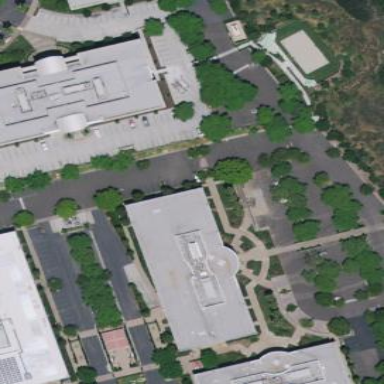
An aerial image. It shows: Industrial building.